Question: I can't figure out what is wrong with Qt. I am trying to create a simple layout, like this:
'''
+-------+-----------+
| | Label1 |
| Thumb |-----------+
| | Label2 |
| |(multiline)|
+-------+-----------+
'''
And this is the code that does this:
'''
labelInfoName = new QLabel("Sample name", this);
labelInfoDetails = new QLabel("Sample details...", this);
labelInfoDetails->setAlignment(static_cast<Qt::Alignment>(Qt::AlignTop | Qt::AlignLeft));
QVBoxLayout* textInfoLayout = new QVBoxLayout(this);
textInfoLayout->addWidget(labelInfoName);
textInfoLayout->addWidget(labelInfoDetails, 1);
// Create info pane
imgInfoThumbnail = new QLabel(this);
imgInfoThumbnail->setFixedSize(64, 64);
imgInfoThumbnail->setStyleSheet("background: black;");
QHBoxLayout* infoLayout = new QHBoxLayout(this);
infoLayout->addWidget(imgInfoThumbnail);
infoLayout->addLayout(textInfoLayout, 1)
this->setLayout(infoLayout);
'''
And 'this' is a 'QWidget'. This is the code that sets up the layout in a class derived from 'QWidget'. Then I want to display it as a dockable widget, which I do like this from my 'QMainWindow' class:
'''
widget = new Widget(this); // Widget that was set up above
QDockWidget* dockWidget = new QDockWidget("Project", this);
dockWidget->setWidget(widget);
addDockWidget(Qt::LeftDockWidgetArea, dockWidget);
'''
But this is what I get instead:

I need the widget to be a custom control that I can place anywhere. Previously, it was defined as a 'QDockWidget', and instead of calling 'this->setLayout()' I was creating a 'QWidget' object, and this worked as expected:
'''
QWidget* widget = new QWidget(this);
widget->setLayout(infoLayout);
this->setWidget(widget);
'''
But the way I've done it now, it puts them on top of each other. What am I doing wrong?
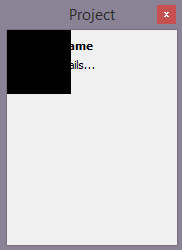
Answer: You are creating layout incorrectly.
When you pass parent (widget) to a layout this layout is set automatically as layout to this widget.
Problem is that once layout is set for a widget it can't be changed, I'm pretty sure you are receiving some warning about this.
So just remove 'this' when constructing a layout (at least in first case):
'''
labelInfoName = new QLabel("Sample name", this);
labelInfoDetails = new QLabel("Sample details...", this);
labelInfoDetails->setAlignment(static_cast<Qt::Alignment>(Qt::AlignTop | Qt::AlignLeft));
QVBoxLayout* textInfoLayout = new QVBoxLayout();
textInfoLayout->addWidget(labelInfoName);
textInfoLayout->addWidget(labelInfoDetails, 1);
// Create info pane
imgInfoThumbnail = new QLabel(this);
imgInfoThumbnail->setFixedSize(64, 64);
imgInfoThumbnail->setStyleSheet("background: black;");
QHBoxLayout* infoLayout = new QHBoxLayout(this);
infoLayout->addWidget(imgInfoThumbnail);
infoLayout->addLayout(textInfoLayout, 1)
this->setLayout(infoLayout);
'''